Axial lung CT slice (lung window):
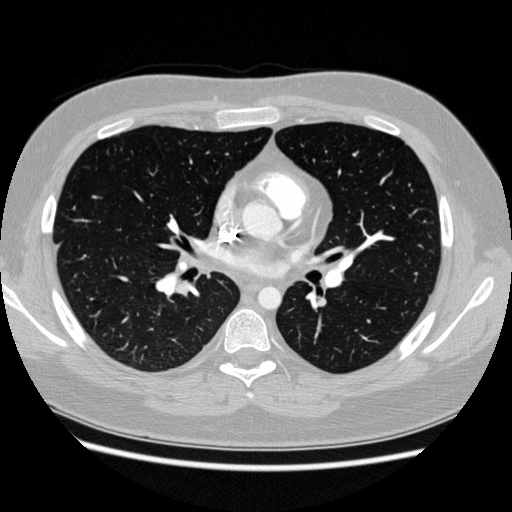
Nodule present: no